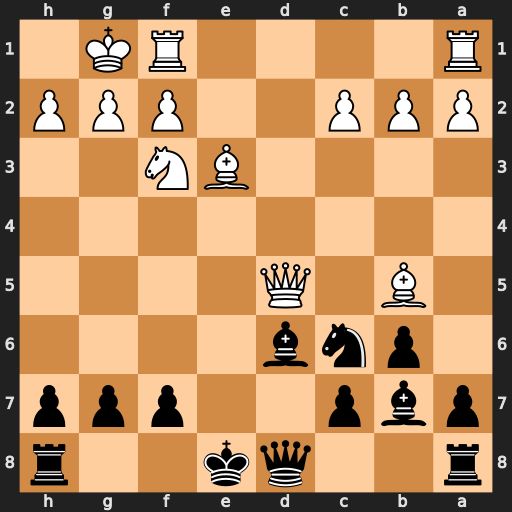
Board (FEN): r2qk2r/pbp2ppp/1pnb4/1B1Q4/8/4BN2/PPP2PPP/R4RK1
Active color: b
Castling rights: kq
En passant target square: -
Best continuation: Bxh2+ Nxh2 Qxd5